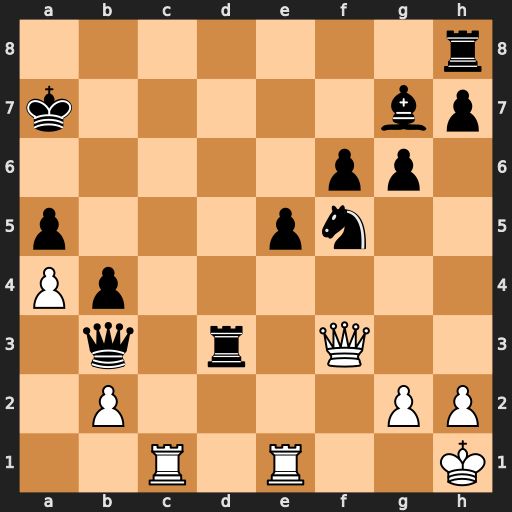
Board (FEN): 7r/k5bp/5pp1/p3pn2/Pp6/1q1r1Q2/1P4PP/2R1R2K
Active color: w
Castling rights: -
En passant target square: -
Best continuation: Rc7+ Ka6 Qc6#